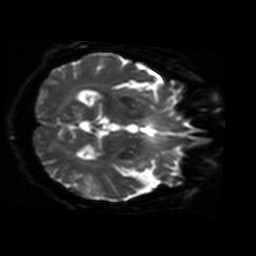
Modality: ADC
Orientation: axial
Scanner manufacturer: siemens
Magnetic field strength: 1.5 T
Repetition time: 8.1 s
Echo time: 0.119 s